Field crop: maize
Growth stage: 1
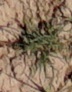
Species: lolium